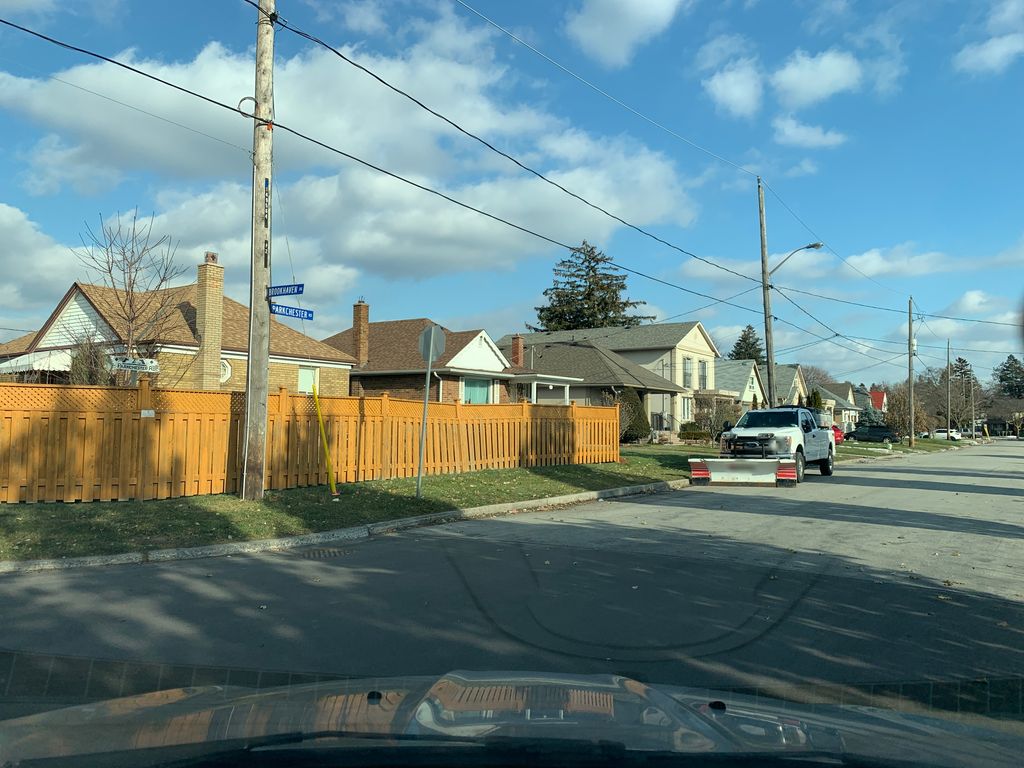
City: toronto